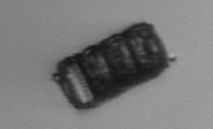
Label: Paralia_sulcata